Question: When the URL has '#id-name-here' I want to apply a CSS class to the parent of that target on the page.
So given this URL...
'domain.com/#Domain'
Then the page will jump to this location in the page
'<a name="Domain"></a>'
I want to find the PARENT of '<a name="Domain"></a>'
So using javaScript I want to find the Parent of this Node like this...
'$('a[name="Domain"]').parent('.module-box').addClass('active-cat');'
which will add the class 'active-cat' to the Parent of my target Node.
So I need help making this more Dynamic, so 'Domain' could be any value...
I am able to get the 'Domain' portion from the URL with 'location.hash'.
Then do this....
'''
var activeCat = location.hash;
$('a[name="' + activeCat + '"]').parent('.module-box').addClass('active-cat');
'''
This almost works except my 'activeCat' contains the '#' and I need to remove that.
So if someone can help me....
1. Remove # from var activeCat = location.hash;
2. Check to make sure var activeCat = location.hash; even exist before running the other code?
My end result...

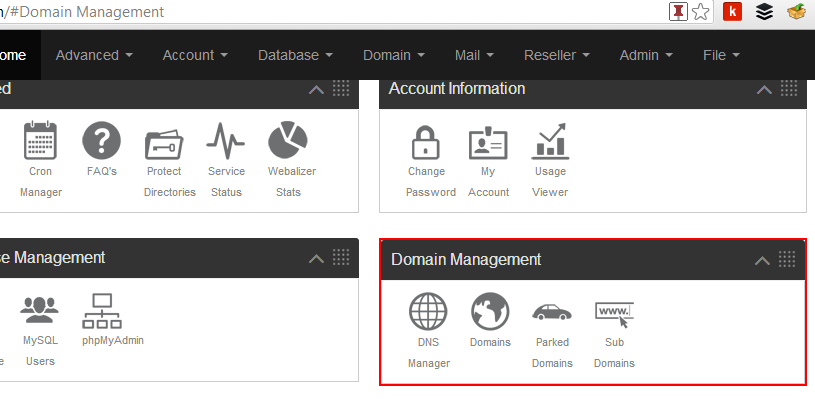
Answer: Just remove that '#':
'''
var activeCat = location.hash.replace('#', '');
'''